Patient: sex F, age 34
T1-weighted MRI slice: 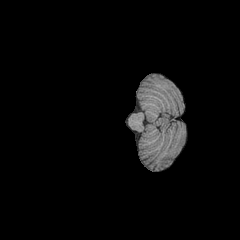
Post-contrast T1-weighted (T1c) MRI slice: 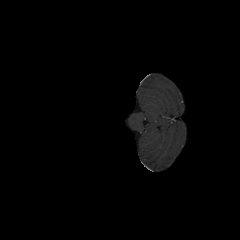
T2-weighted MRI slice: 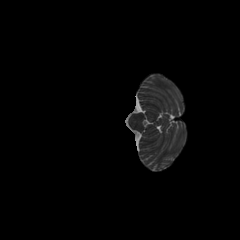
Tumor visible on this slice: no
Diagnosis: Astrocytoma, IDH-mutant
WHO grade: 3